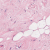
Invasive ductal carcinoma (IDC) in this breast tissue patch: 0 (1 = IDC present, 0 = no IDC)